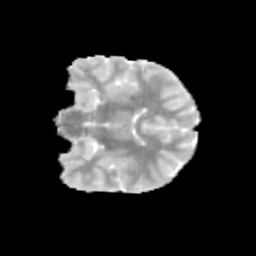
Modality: MD
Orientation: coronal
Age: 10
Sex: male
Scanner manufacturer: siemens
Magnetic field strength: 3 T
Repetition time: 3.8 s
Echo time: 0.07 s